Question: Count the number of objects in the diagram.
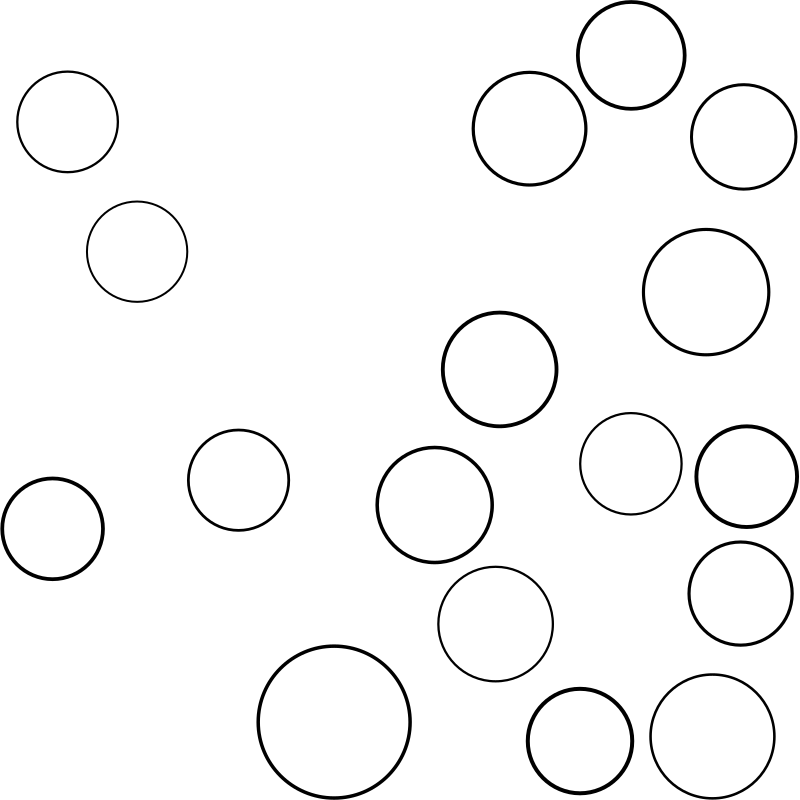
Answer: 17